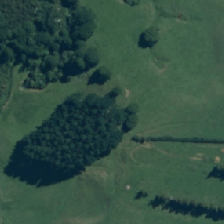
Land cover: indigenous_forest